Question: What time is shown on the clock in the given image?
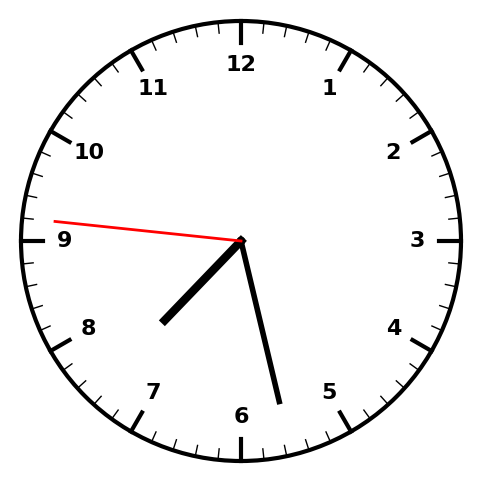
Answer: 07:27:46